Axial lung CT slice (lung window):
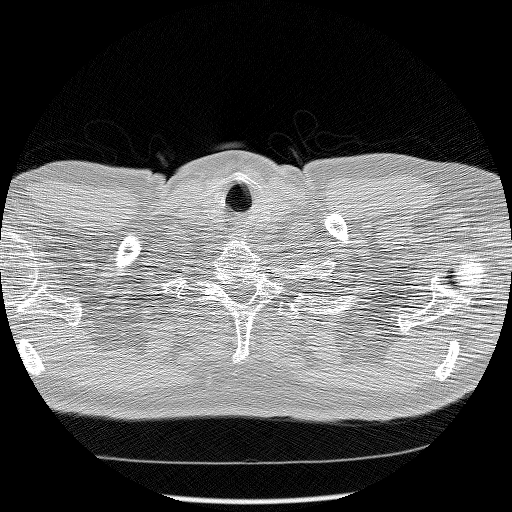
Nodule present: no